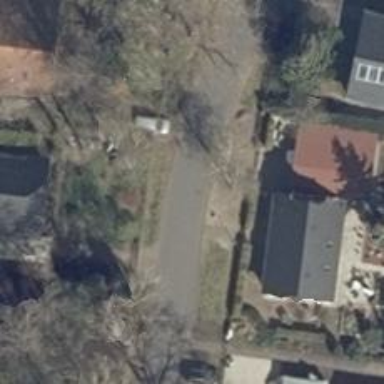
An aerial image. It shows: Asphalt road designated as living street.